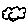
Label: cloud